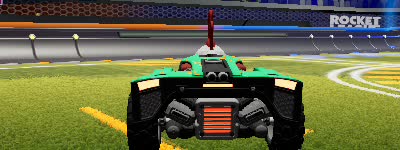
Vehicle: breakout